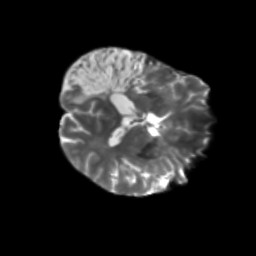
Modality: T2w
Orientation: axial
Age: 58
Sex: male
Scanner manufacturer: siemens
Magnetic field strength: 3 T
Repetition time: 5.25 s
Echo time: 0.08 s